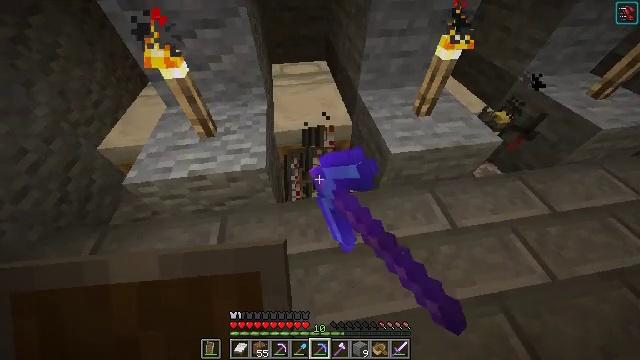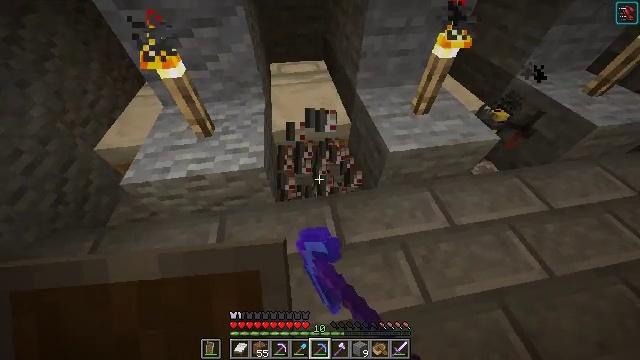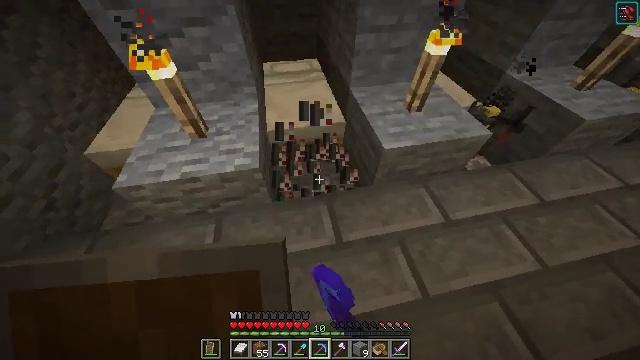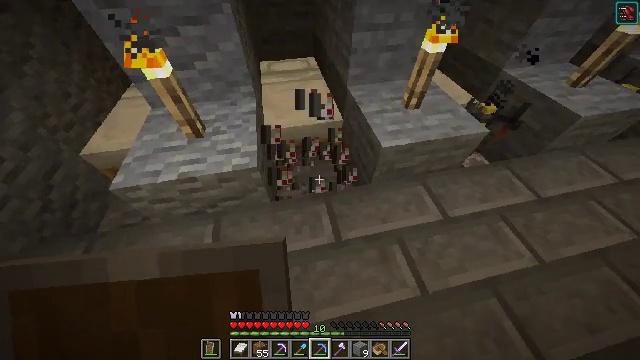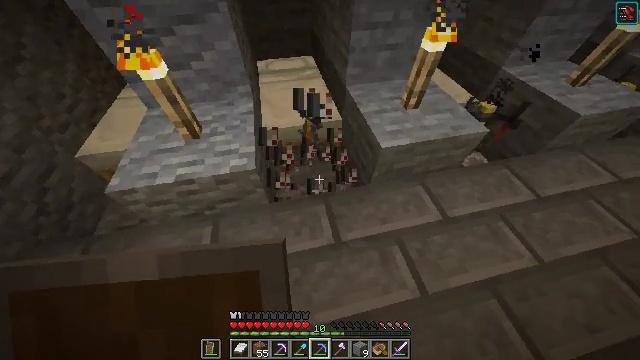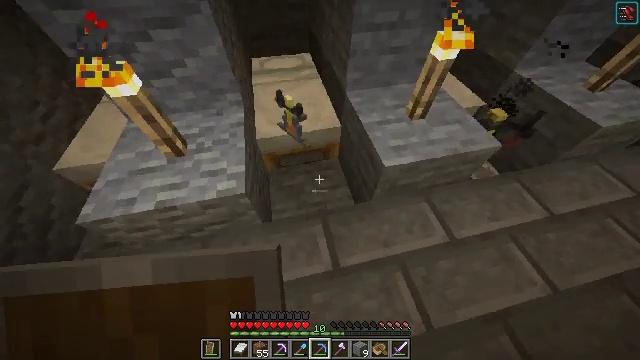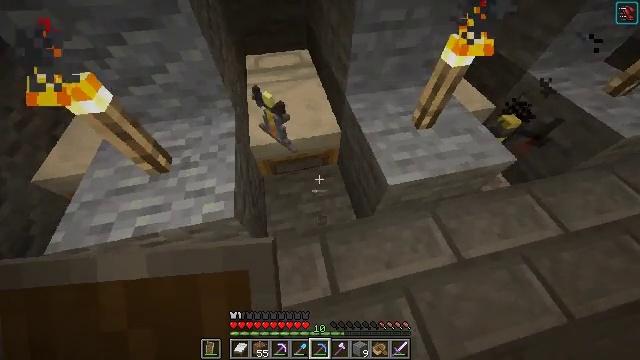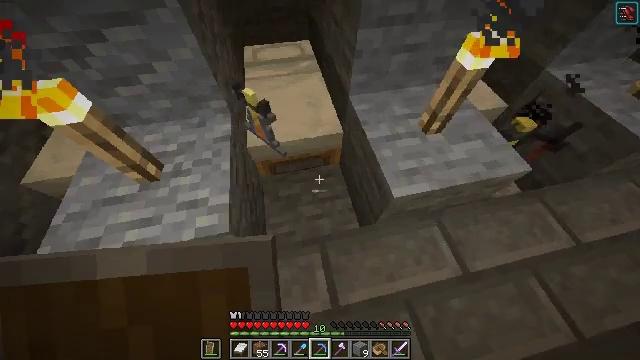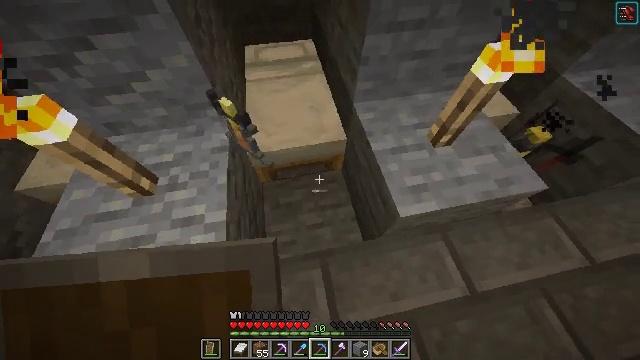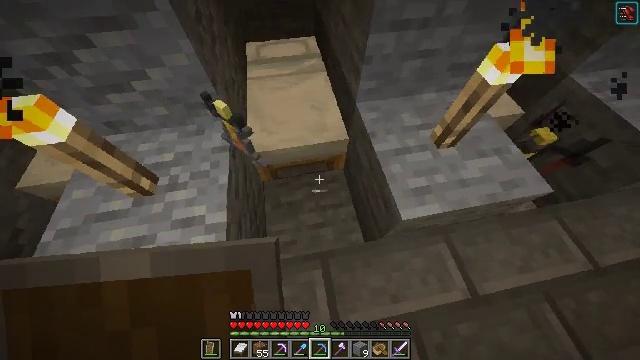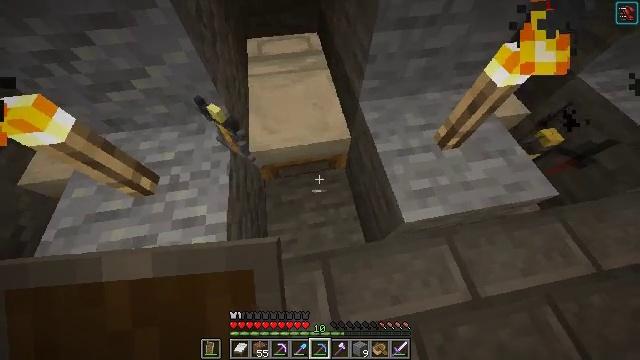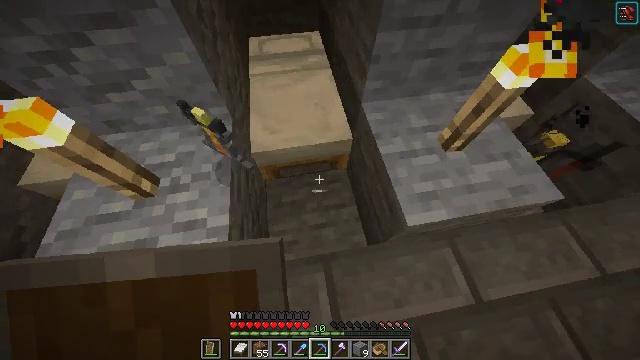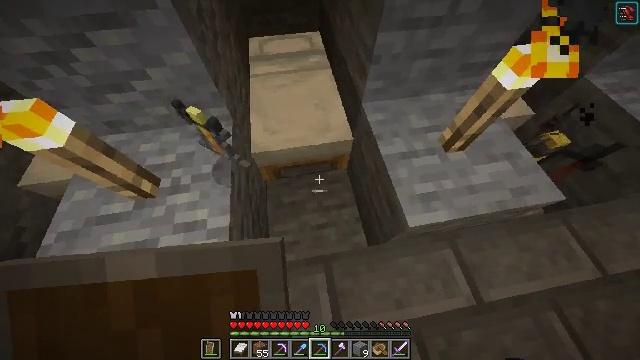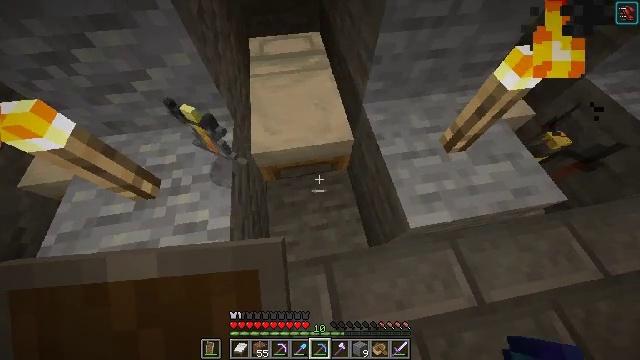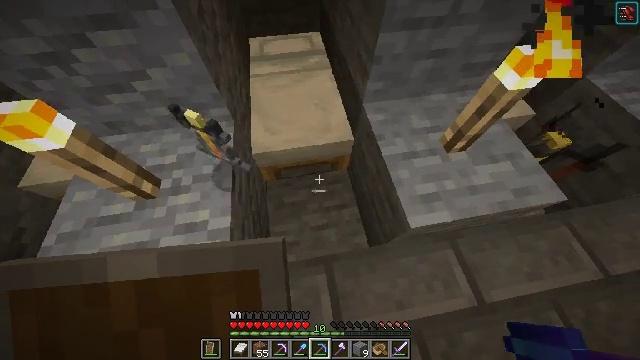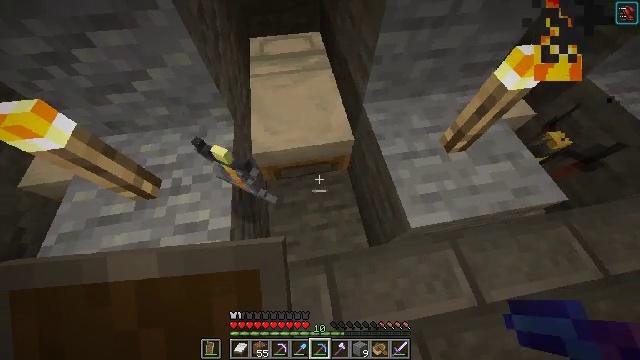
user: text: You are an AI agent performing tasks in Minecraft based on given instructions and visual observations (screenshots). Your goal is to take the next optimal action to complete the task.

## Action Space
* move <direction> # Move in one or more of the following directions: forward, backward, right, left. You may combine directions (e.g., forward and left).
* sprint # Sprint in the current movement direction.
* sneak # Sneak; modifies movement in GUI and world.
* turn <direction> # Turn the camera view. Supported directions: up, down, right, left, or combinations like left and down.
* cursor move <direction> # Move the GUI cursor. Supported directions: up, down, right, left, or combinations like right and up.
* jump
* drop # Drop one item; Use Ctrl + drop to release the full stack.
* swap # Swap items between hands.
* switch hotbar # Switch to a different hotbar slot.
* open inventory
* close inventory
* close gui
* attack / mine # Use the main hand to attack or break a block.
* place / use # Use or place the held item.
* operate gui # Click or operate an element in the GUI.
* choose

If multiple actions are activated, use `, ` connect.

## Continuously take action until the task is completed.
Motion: motion action
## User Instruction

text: Retrieve the brewing stand by breaking it.
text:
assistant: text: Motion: attack / mine
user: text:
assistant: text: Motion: turn right
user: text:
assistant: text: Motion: no_op
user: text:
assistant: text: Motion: move forward
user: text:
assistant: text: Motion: move forward, turn down
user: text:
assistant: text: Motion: move forward, turn down
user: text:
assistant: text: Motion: turn down
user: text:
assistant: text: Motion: turn down
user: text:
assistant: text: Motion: no_op
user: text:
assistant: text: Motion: no_op
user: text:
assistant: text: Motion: no_op
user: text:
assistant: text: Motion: no_op
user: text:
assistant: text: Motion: no_op
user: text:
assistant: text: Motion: no_op
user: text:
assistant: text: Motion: no_op
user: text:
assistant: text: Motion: no_op
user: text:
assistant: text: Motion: no_op
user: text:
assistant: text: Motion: no_op
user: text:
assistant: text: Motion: no_op
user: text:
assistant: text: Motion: move right, turn right
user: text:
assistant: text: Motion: move right, turn right and up
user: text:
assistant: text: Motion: move right, turn right and up
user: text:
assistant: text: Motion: move right, turn right and up
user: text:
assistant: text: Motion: move right
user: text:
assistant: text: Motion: move forward and move right
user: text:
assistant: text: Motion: move forward and move right, turn left
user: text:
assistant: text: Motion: move forward and move right, turn left
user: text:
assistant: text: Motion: turn left and down
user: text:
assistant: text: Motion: turn left
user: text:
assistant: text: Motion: no_op